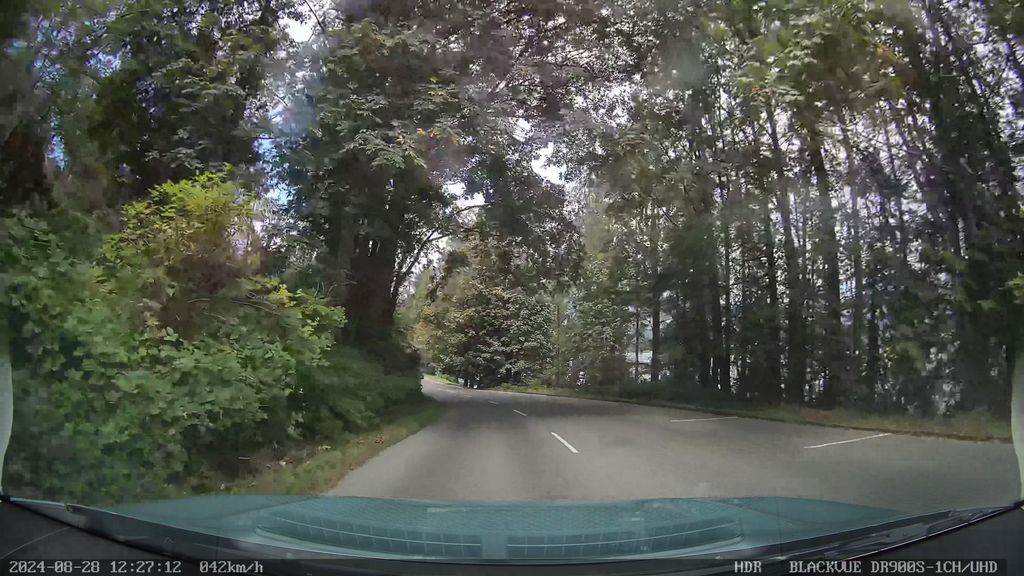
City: vancouver